Aerial crown-view tile of a tropical tree (Barro Colorado Island, Panama), acquired 20240813:
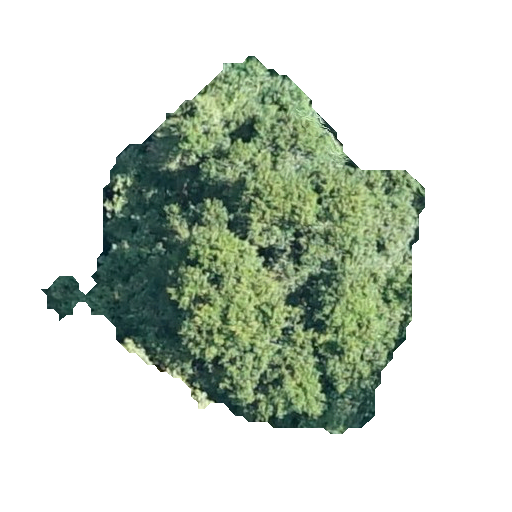
Species: Trichilia tuberculata
GBIF accepted scientific name: Trichilia tuberculata
Crown area: 130.857 m²